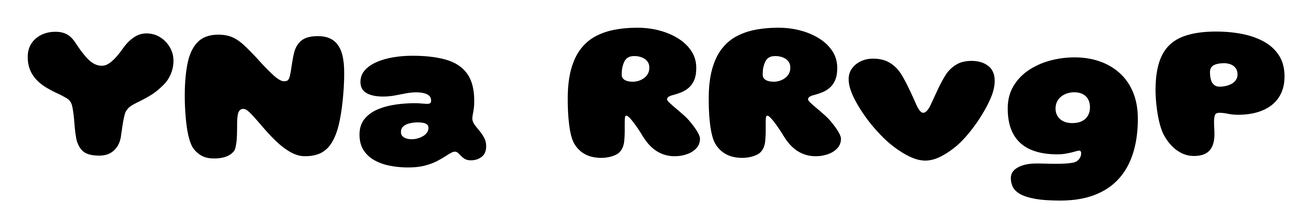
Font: Gluten_ExtraBold